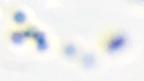
Label: Phaeocystis